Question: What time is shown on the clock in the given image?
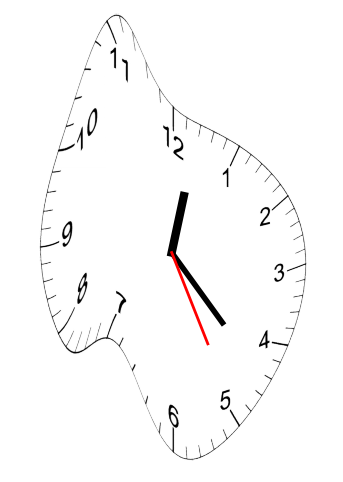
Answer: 12:22:25